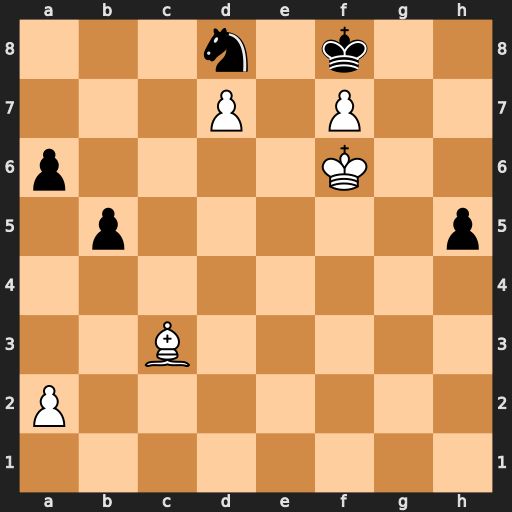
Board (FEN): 3n1k2/3P1P2/p4K2/1p5p/8/2B5/P7/8
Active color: w
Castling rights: -
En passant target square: -
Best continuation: Bb4#